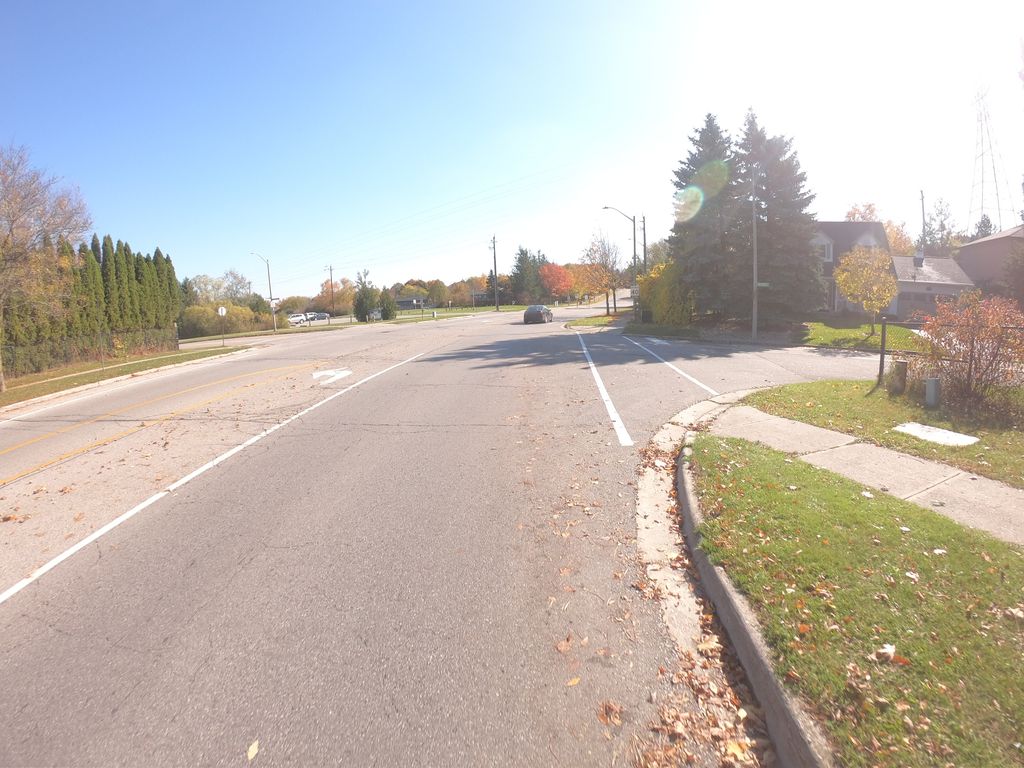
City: kitchener-waterloo